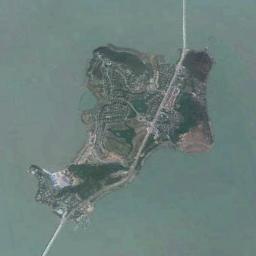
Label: island